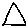
Label: triangle